Interaction volume radius: 5 \u00c5
Interaction volume height: 15 \u00c5
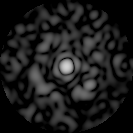
Disorder parameter: 0.7821